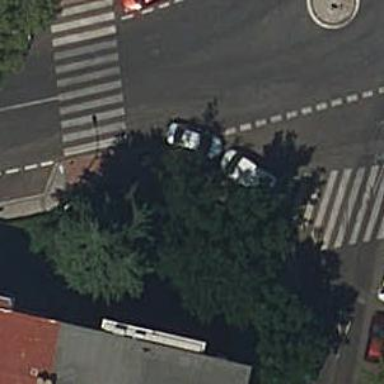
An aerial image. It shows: Bollard.